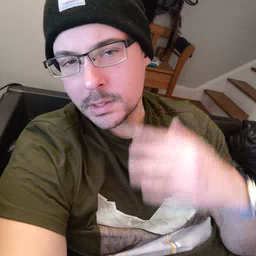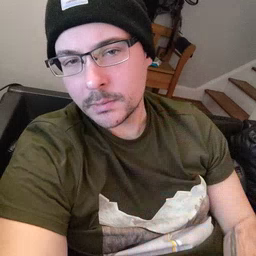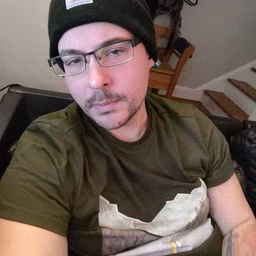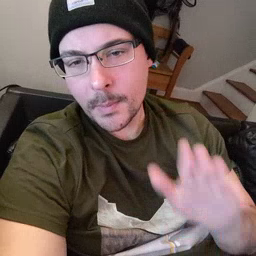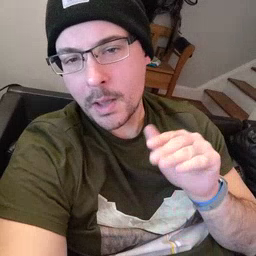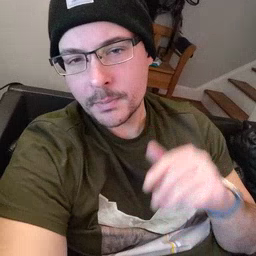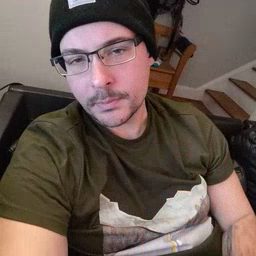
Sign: bye